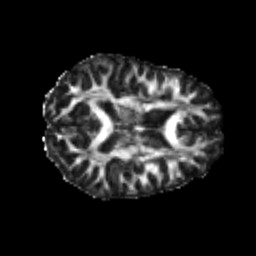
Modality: FA
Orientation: axial
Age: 22
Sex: female
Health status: healthy
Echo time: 0.074 s